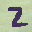
Label: 2